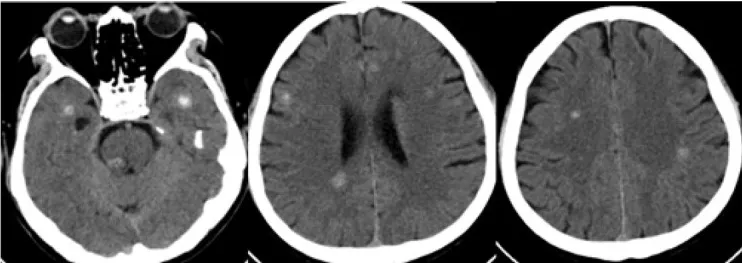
CCM lesions diagnosed through CT, GE-and SWI-MRI. (A) CT of the 57-year-old proband, II-1. A plain CT scan (brain window images) showed multiple calcification spots scattered on the tegmentum of the pons, temporal lobes and periventricular area.
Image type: radiology (ct)